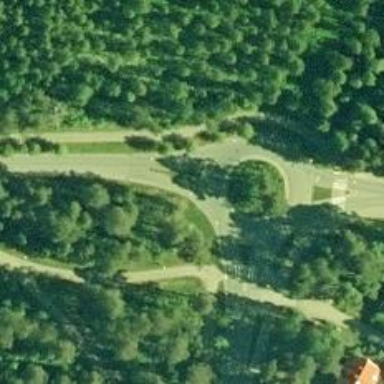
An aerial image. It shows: Road with "give way" sign.